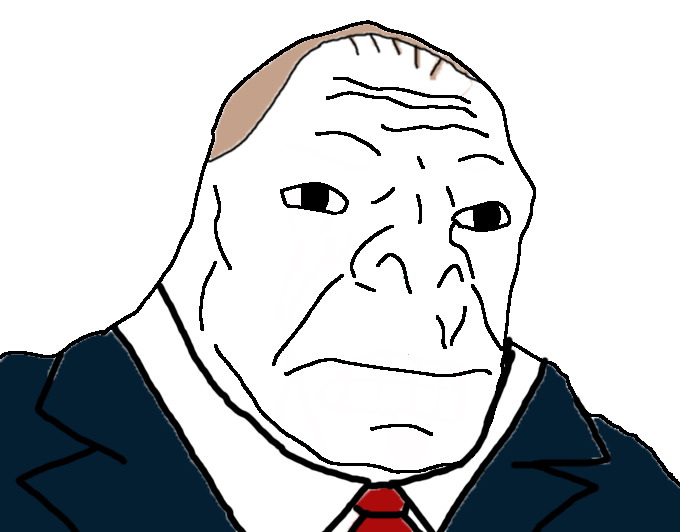
Label: 5_Craig